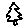
Label: tree